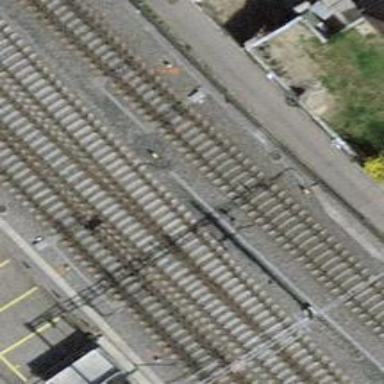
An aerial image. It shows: Railway switch.